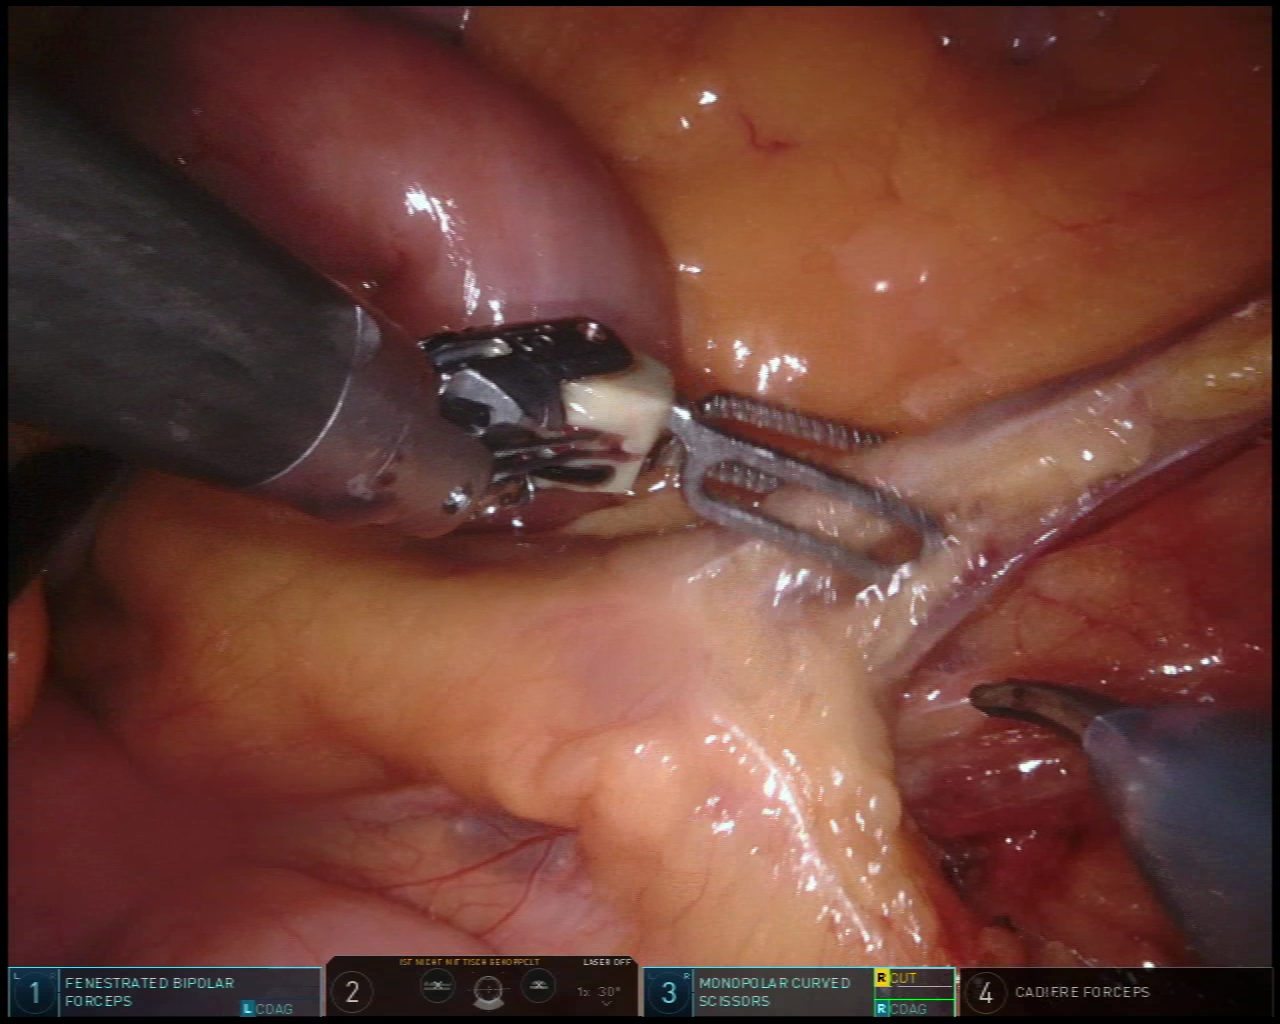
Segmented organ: small_intestine
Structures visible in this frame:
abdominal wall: no
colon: no
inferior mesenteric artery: yes
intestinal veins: yes
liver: no
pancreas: no
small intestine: yes
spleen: no
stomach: no
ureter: no
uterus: no
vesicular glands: no